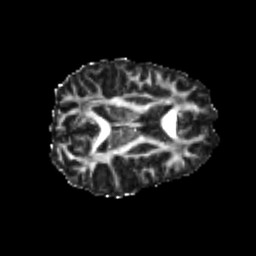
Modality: FA
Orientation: axial
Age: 22
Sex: female
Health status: healthy
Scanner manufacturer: philips
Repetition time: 7.384 s
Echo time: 0.08599 s